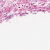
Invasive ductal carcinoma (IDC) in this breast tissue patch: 0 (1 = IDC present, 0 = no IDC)